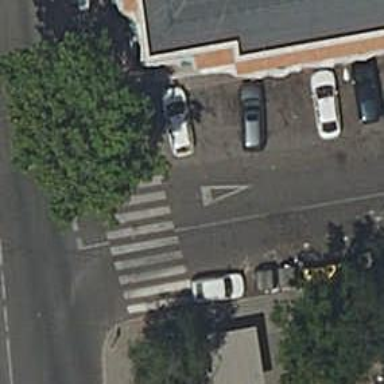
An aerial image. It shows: Taxi stand.